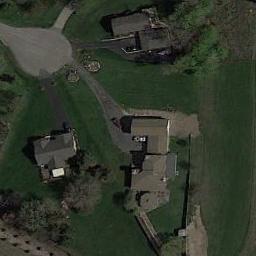
Label: residential